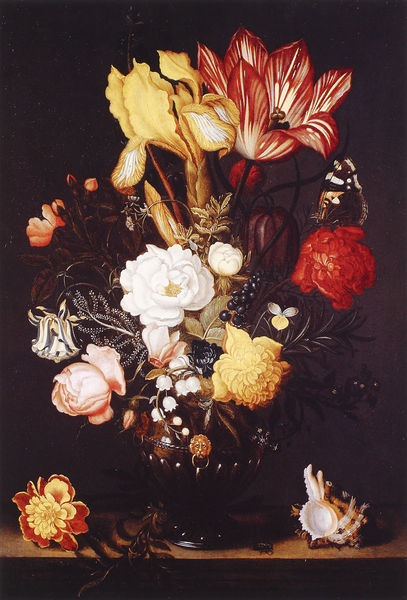
Titel: Blumenbouquet in Tonvase mit Bleiwerk
Künstler: Ambrosius Bosschaert d. Ä.
Institution: Paris, Galerie d’Art St. Homoré
Schlagwörter: gemälde, weiß, gelb, blume, blumen, bunt, glas, schwarz, blüte, rose, rosen, rot, holland, rosa, stilleben, stillleben, vase, farbig, tulpen, verzierung, strauss, pfingstrose, gesteck, blühen, tulpe, beeren, mohn, nelke, schmetterling, löwenkopf, iris, schwertlilie, muschel, schnecke, käfer, lilien, maiglöckchen, johannisbeere, schneckenhaus, akelei, schmetterlin, rosmarin, flammenmeer, schneckke, pimpinelle, kokardenblume, hornvielchen, schemtterling